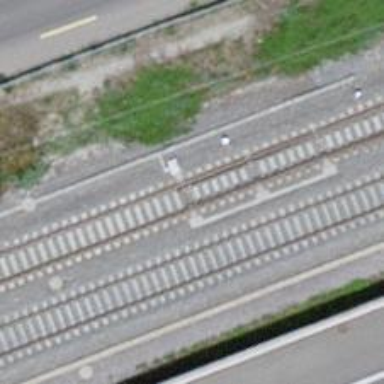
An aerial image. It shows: Railway switch.